Aerial crown-view tile of a tropical tree (Barro Colorado Island, Panama), acquired 20240813:
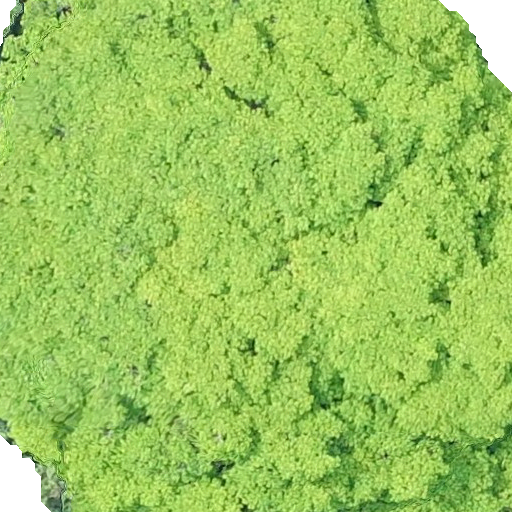
Species: Tachigali panamensis
GBIF accepted scientific name: Tachigali panamensis
Crown area: 541.932 m²